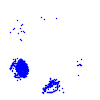
Particle: pion